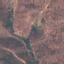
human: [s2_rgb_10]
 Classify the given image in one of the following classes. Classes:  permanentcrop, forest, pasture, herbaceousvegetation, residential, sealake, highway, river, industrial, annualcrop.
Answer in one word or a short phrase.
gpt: HerbaceousVegetation